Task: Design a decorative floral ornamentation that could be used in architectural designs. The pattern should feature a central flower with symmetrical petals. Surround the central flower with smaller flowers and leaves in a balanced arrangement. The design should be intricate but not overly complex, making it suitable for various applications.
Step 83:
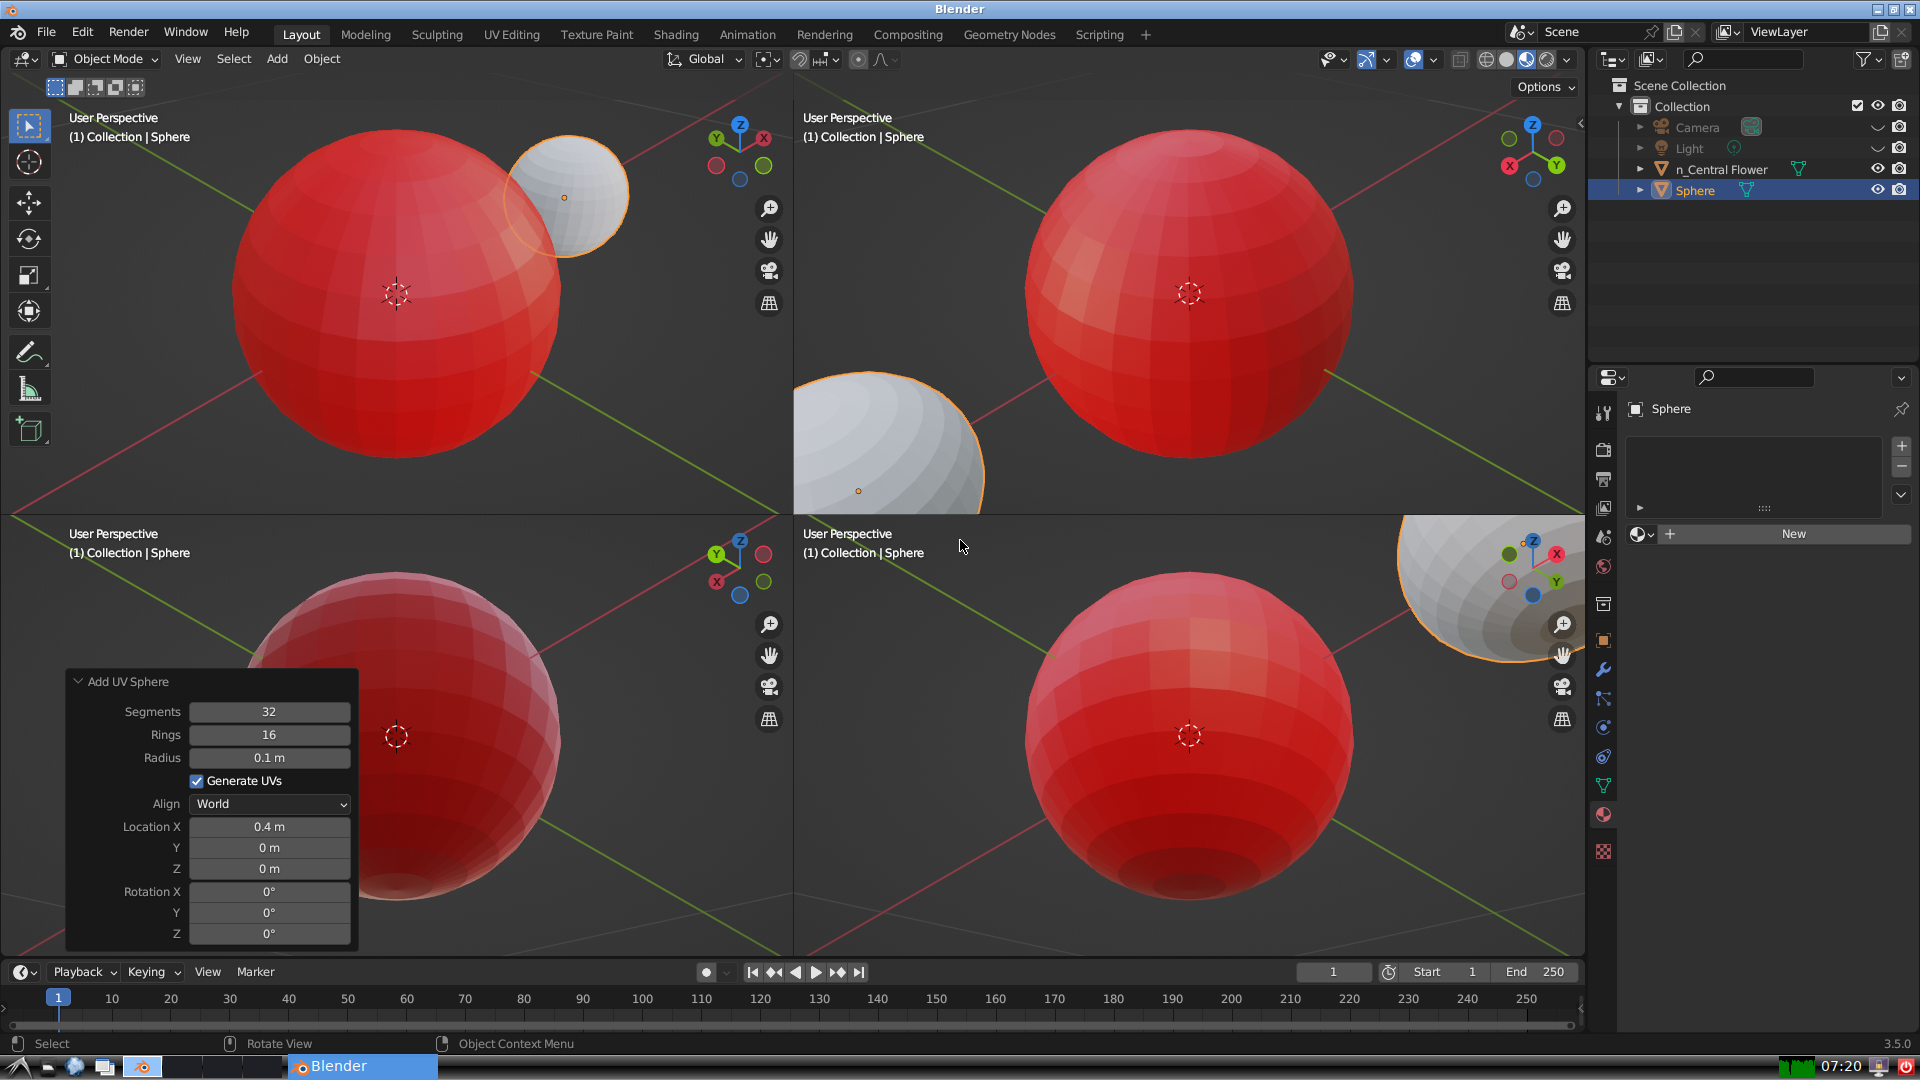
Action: {"key_press": ['Ctrl, Home']}